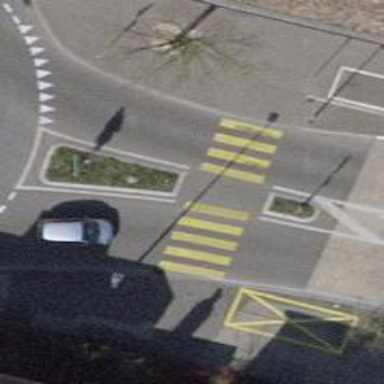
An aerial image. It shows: Secondary road with separate cycle lane. The road surface is asphalt and there is sidewalk.